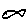
Label: fish